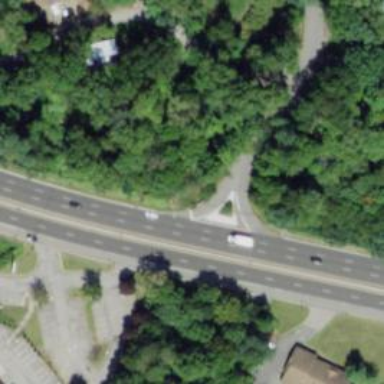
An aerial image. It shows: Trunk link highway.